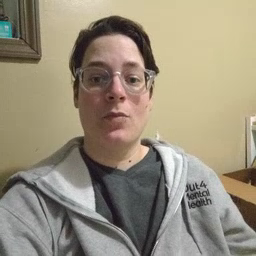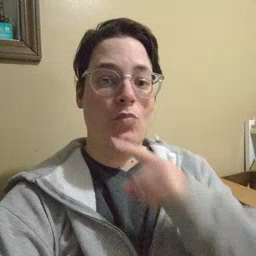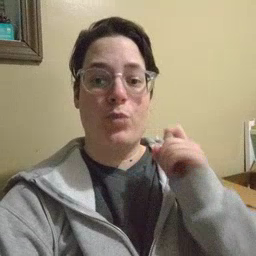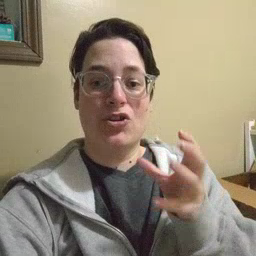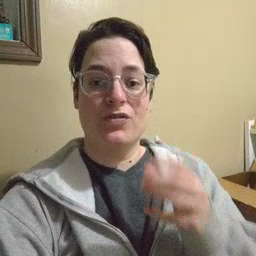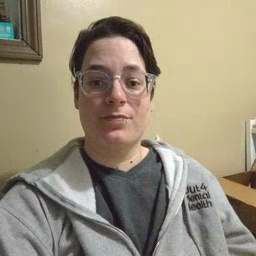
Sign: dryer